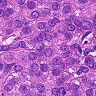
Metastatic tissue present: yes